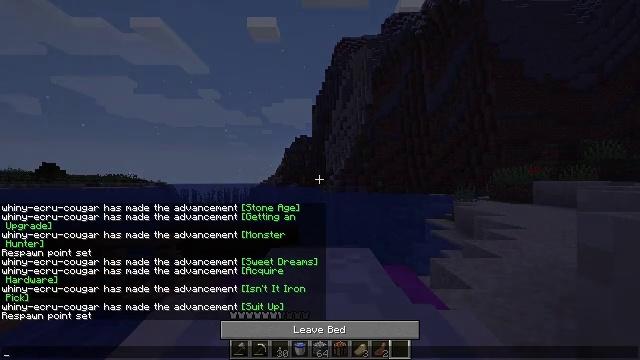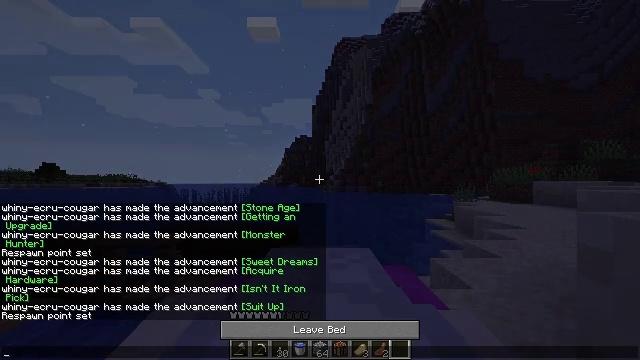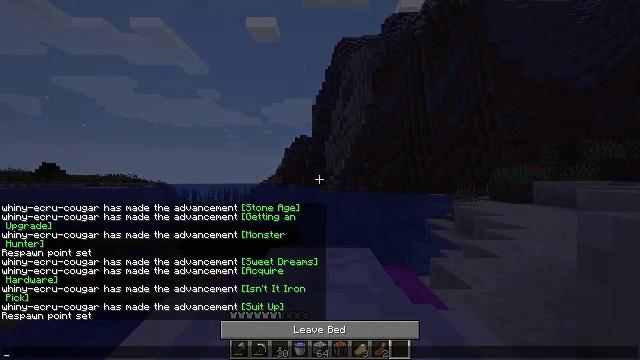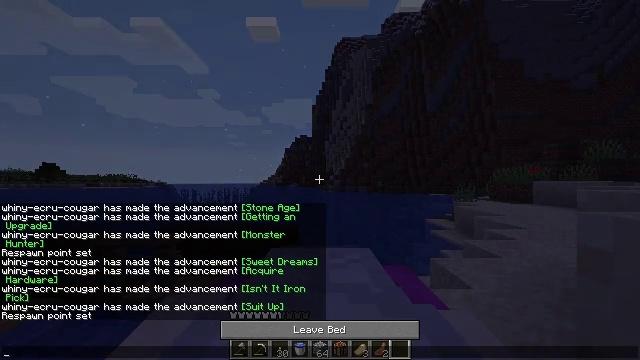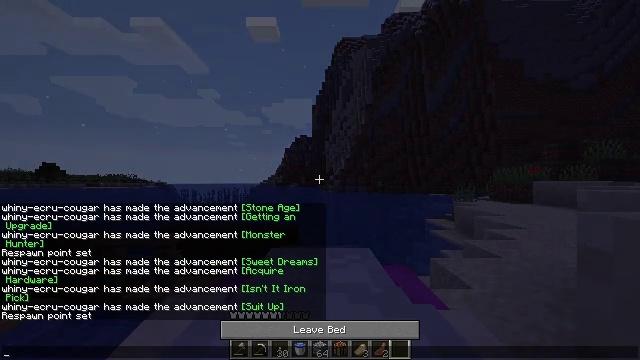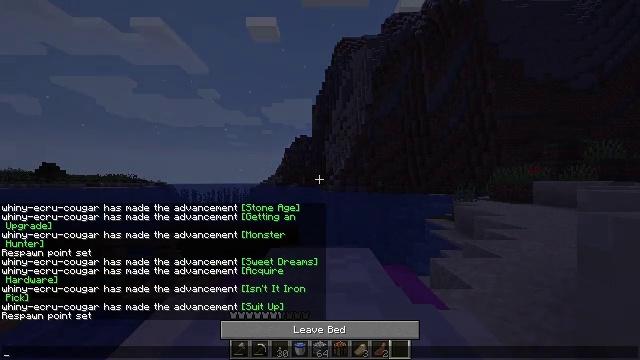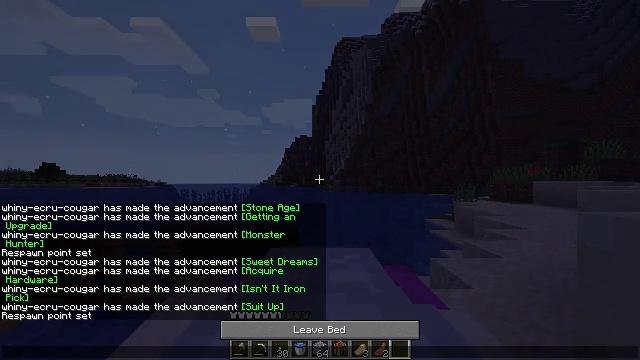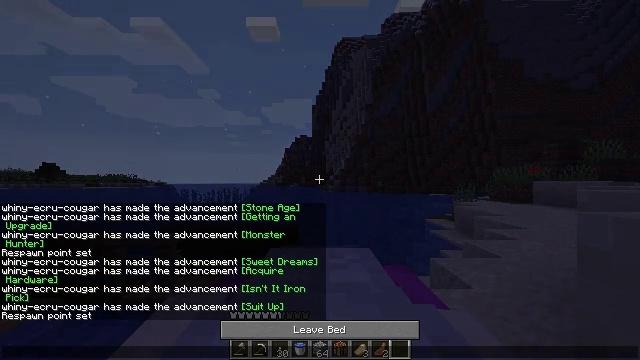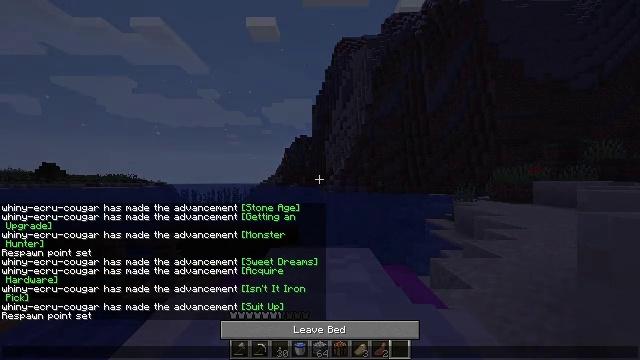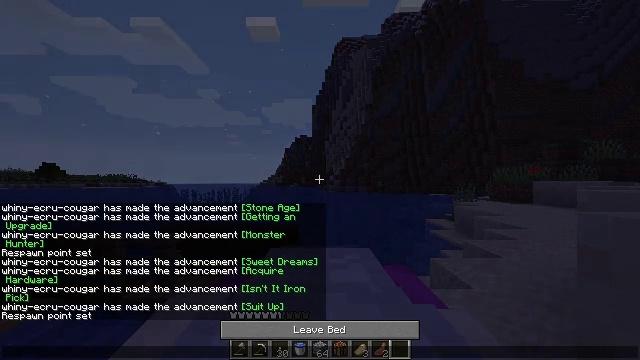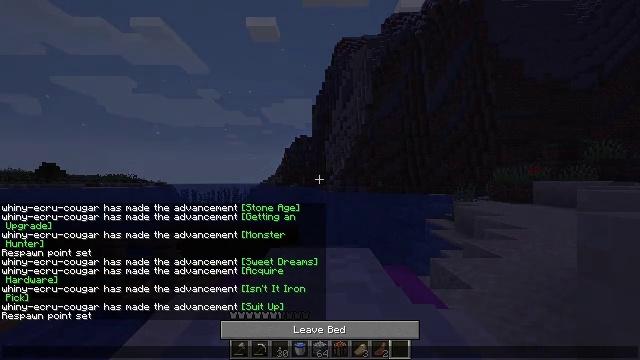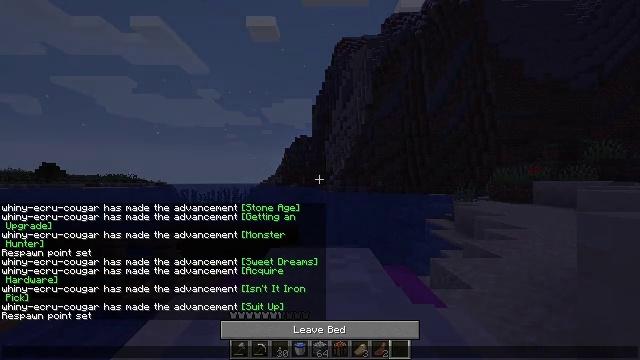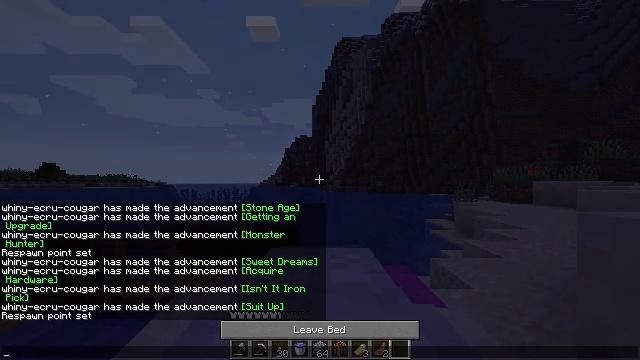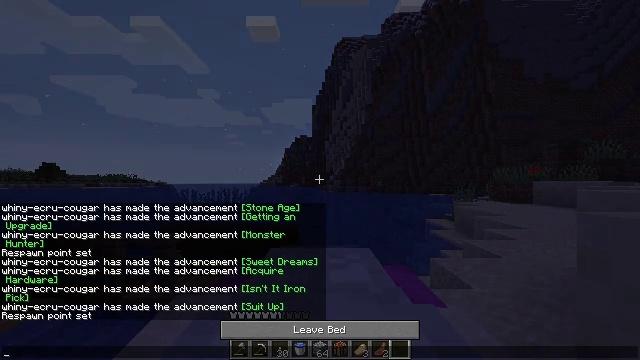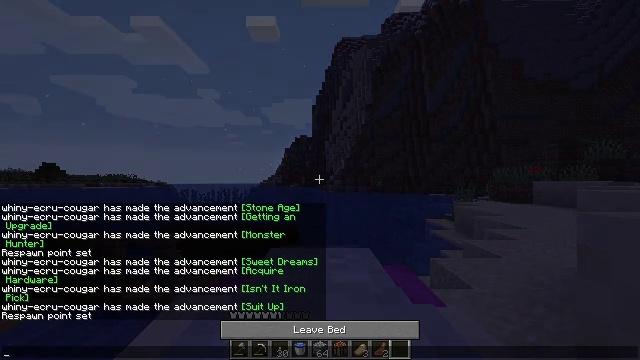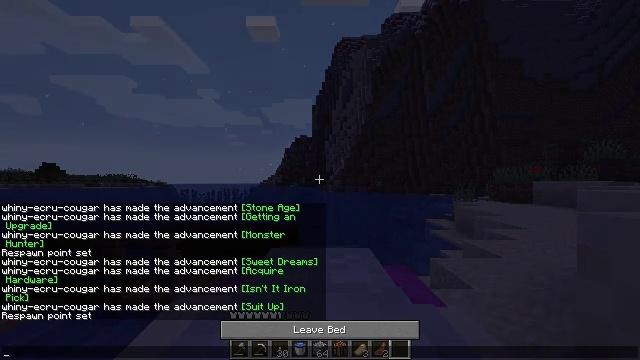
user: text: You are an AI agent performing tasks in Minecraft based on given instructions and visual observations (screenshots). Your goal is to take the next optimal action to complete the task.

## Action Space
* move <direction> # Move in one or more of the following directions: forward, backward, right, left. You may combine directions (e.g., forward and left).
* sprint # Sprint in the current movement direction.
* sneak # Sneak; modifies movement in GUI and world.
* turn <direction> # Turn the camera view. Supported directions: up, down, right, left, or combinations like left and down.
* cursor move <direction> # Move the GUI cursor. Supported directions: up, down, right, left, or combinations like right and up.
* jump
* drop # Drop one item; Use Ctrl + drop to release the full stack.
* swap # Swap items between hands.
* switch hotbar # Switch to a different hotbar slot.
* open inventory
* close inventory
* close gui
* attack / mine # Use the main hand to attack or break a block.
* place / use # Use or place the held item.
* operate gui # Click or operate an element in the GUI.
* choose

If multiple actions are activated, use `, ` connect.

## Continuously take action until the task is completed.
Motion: motion action
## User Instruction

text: Collect the dark oak stairs by mining.
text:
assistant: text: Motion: no_op
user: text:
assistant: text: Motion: no_op
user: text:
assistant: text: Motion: no_op
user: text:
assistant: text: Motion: no_op
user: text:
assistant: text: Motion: no_op
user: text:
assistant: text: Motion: no_op
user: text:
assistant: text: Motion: no_op
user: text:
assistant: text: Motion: no_op
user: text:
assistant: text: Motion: no_op
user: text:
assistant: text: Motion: no_op
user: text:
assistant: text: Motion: no_op
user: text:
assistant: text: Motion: no_op
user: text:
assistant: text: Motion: no_op
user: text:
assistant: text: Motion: no_op
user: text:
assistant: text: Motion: no_op
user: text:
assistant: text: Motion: no_op
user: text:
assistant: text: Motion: no_op
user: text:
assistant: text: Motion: no_op
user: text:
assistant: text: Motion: no_op
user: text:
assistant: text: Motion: no_op
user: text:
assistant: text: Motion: no_op
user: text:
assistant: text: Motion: no_op
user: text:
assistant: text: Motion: no_op
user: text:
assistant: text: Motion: no_op
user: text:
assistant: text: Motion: no_op
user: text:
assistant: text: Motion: no_op
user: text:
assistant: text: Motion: no_op
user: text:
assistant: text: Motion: no_op
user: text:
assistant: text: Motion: no_op
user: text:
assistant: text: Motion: no_op